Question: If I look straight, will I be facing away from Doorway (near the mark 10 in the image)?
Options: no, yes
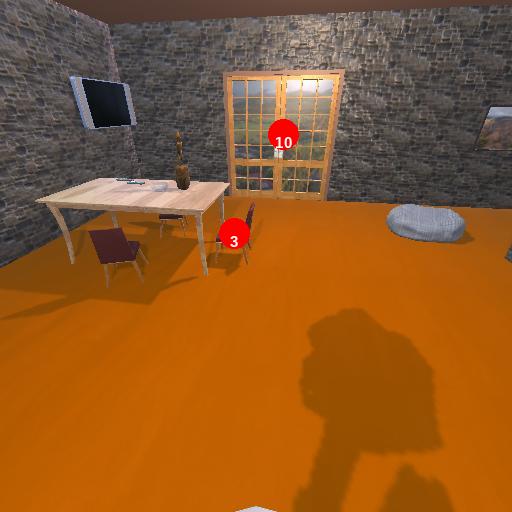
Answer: no